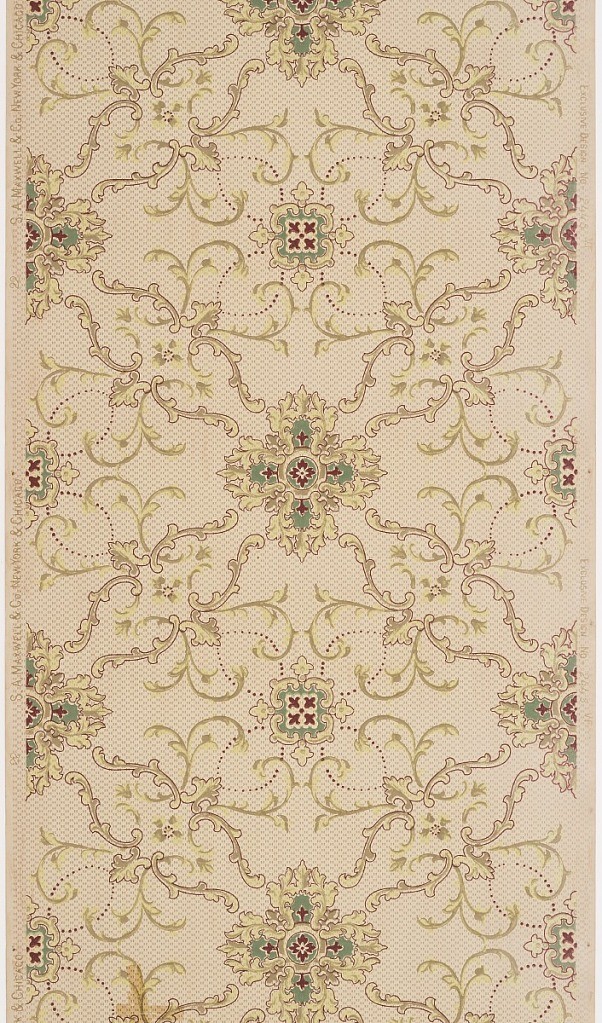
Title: Ceiling paper
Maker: Maxwell & Co., S.A., Chicago, Illinois, USA
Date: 1905–1915
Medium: Machine-printed paper
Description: On tan ground, cross-shaped medallions with anthemions in light green and allover vine-like scrolls.